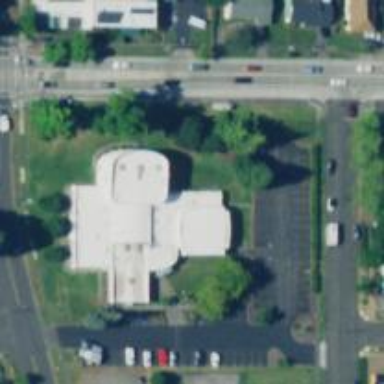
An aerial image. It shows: Building serving as place of worship.